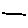
Label: line